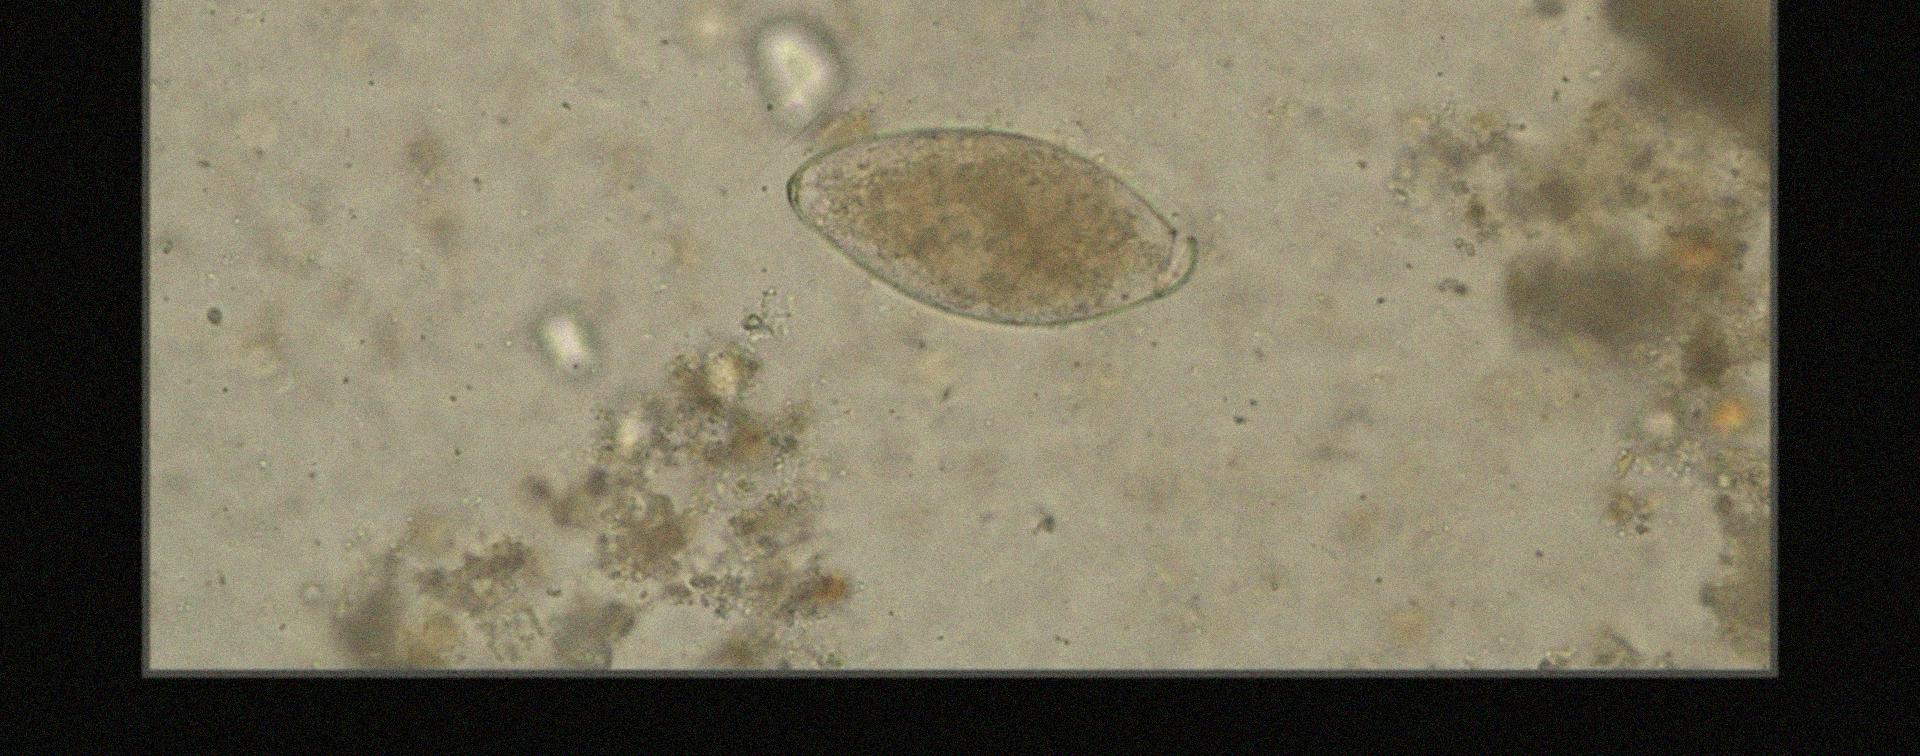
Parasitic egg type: Fasciolopsis buski